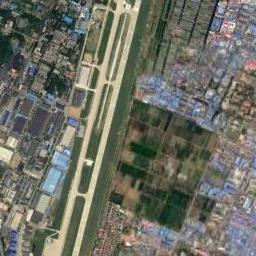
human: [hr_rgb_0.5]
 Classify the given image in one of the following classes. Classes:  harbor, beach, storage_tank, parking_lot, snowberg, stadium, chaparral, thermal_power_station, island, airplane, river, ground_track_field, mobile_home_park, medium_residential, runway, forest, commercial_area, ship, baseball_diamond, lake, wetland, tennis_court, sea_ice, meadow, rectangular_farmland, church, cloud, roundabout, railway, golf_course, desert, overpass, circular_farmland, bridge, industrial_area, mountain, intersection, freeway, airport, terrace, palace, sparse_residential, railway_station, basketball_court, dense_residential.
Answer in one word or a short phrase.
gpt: airport